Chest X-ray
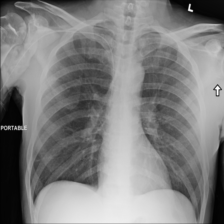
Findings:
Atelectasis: positive
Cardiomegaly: negative
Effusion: negative
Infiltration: negative
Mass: negative
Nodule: negative
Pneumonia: negative
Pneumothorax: negative
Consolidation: negative
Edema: negative
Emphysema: negative
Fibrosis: negative
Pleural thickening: negative
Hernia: negative